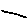
Label: line